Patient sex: M
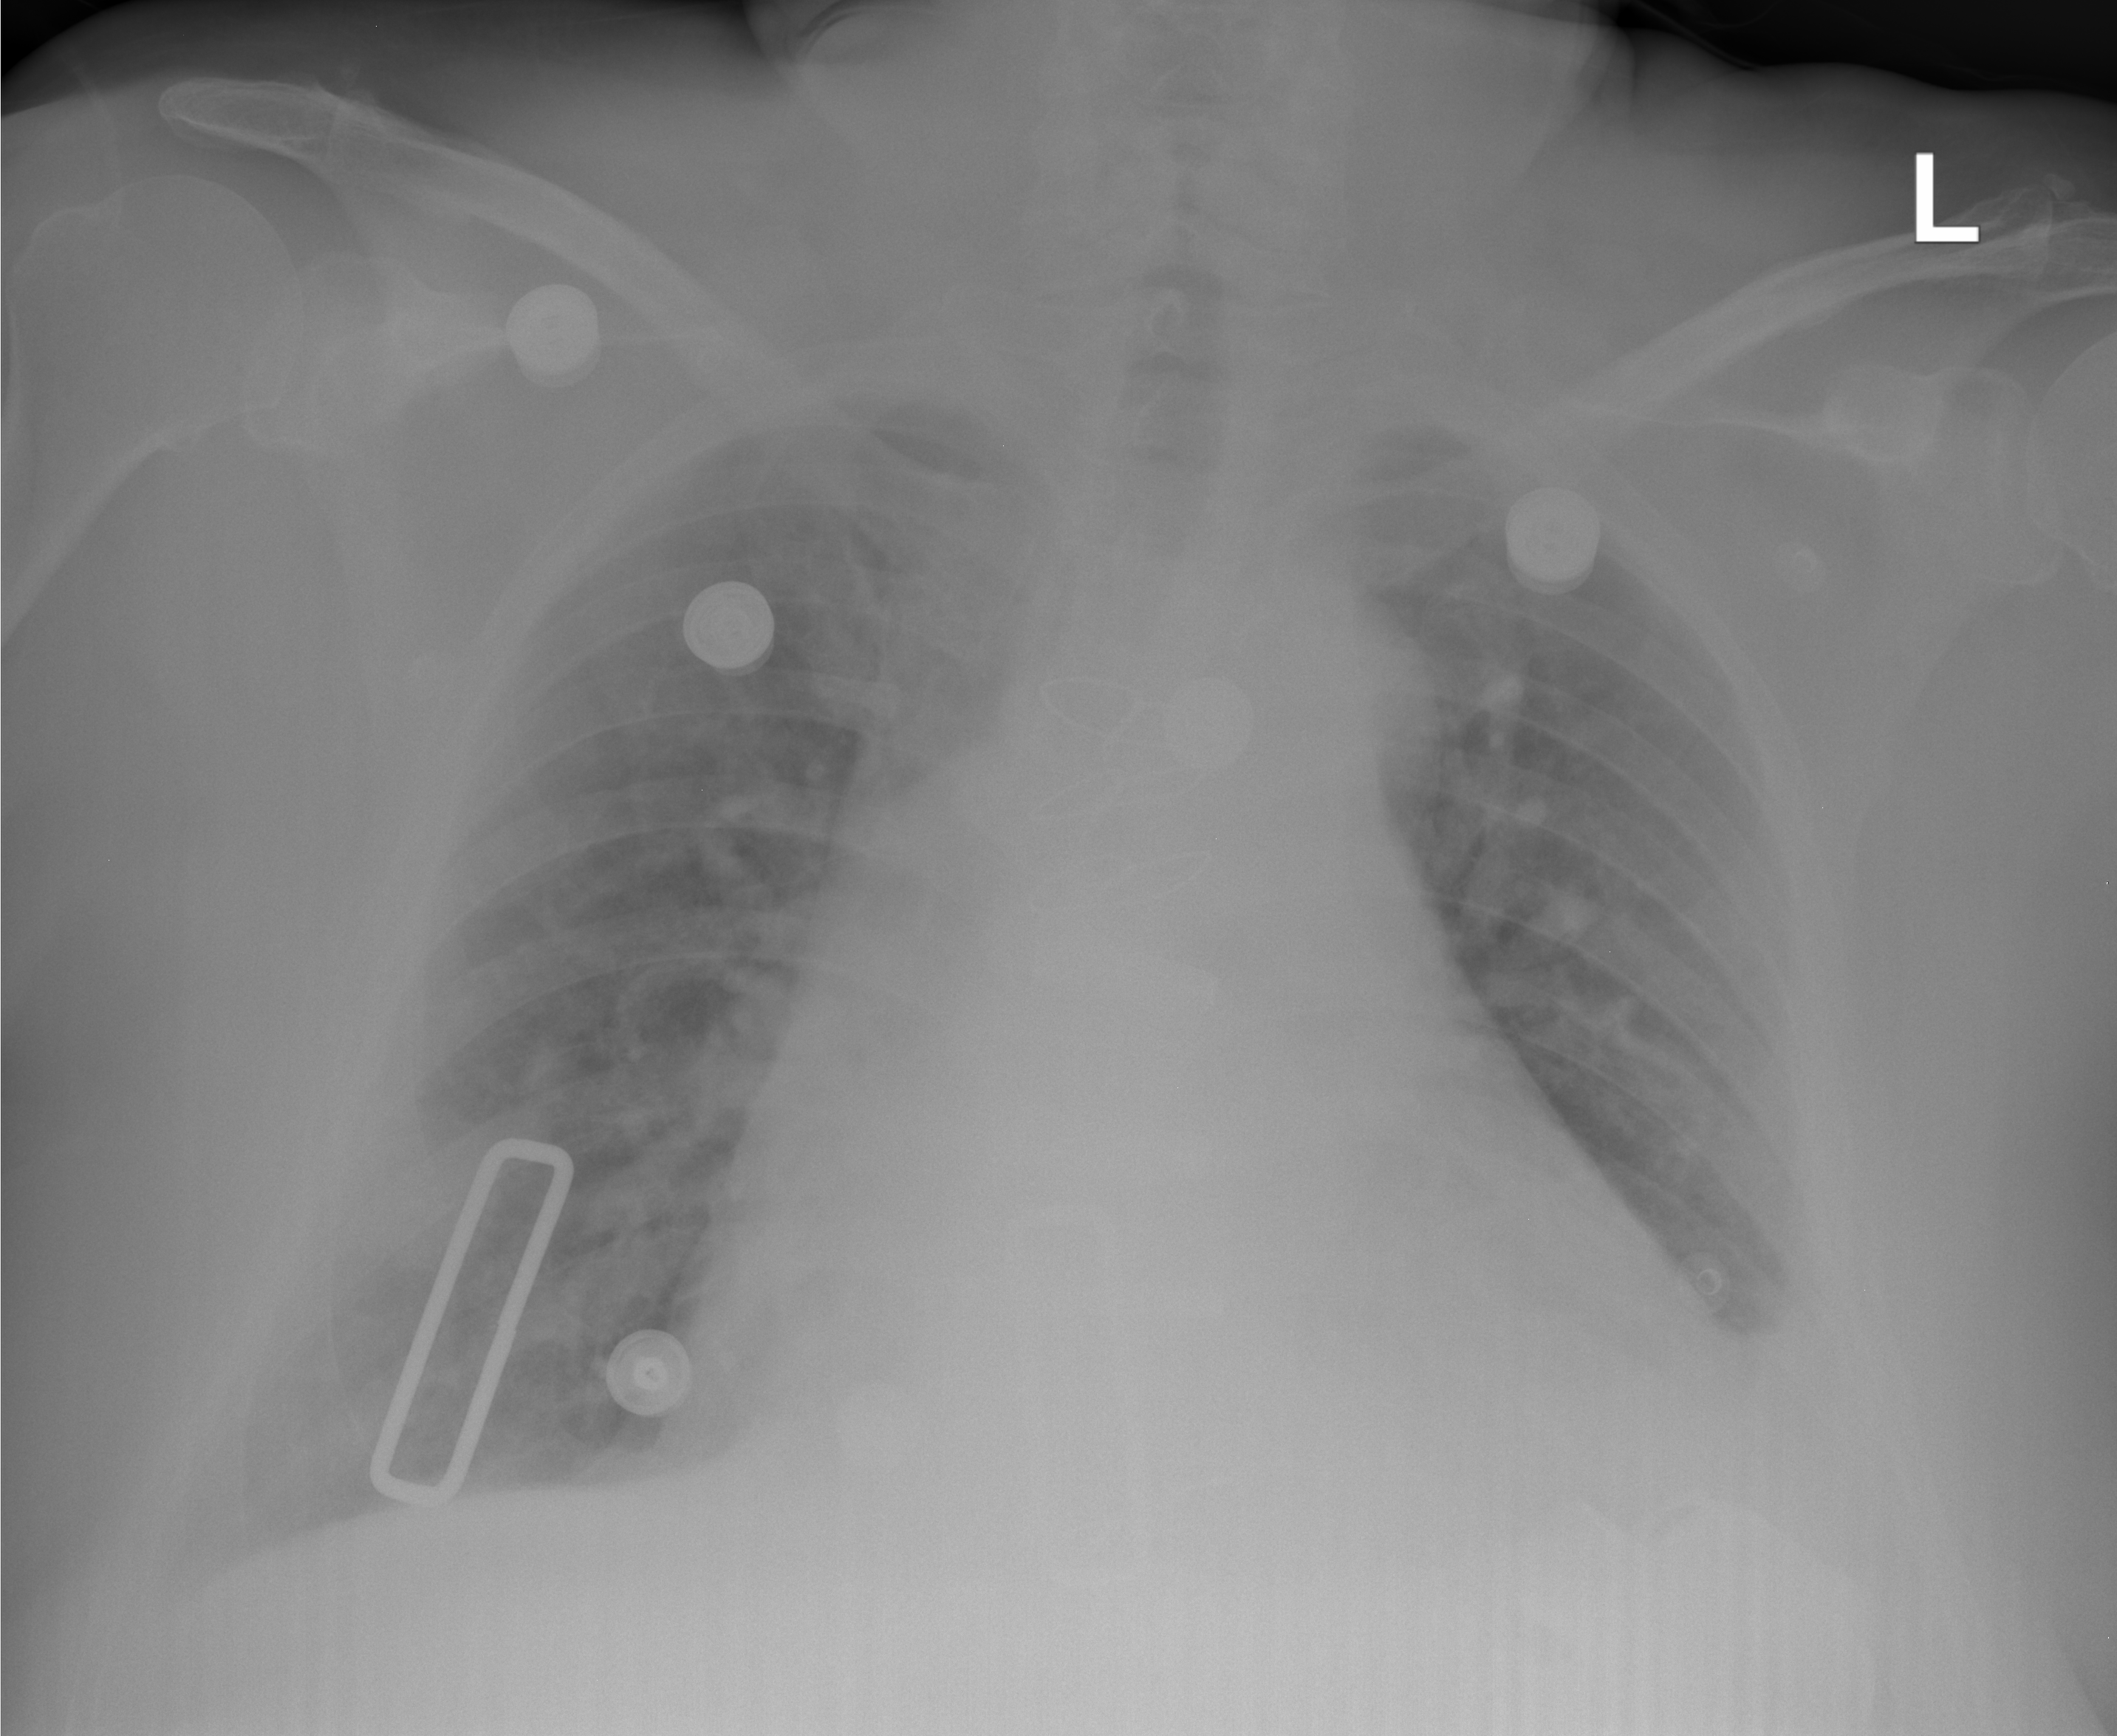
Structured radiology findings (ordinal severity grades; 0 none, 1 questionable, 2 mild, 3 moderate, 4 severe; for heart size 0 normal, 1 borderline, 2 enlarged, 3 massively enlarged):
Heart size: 2
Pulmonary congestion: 1
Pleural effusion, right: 1
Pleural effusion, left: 1
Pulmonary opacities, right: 1
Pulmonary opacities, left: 1
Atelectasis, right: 1
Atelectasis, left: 2